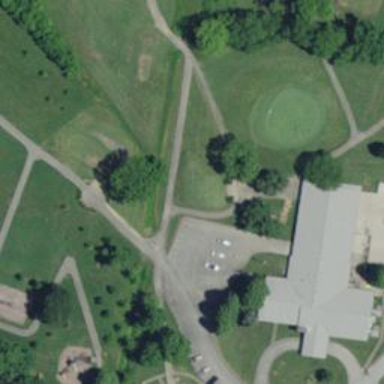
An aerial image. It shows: Golf tee.